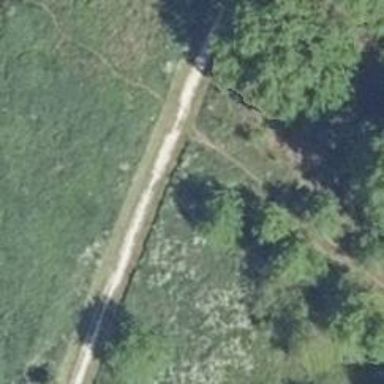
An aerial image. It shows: Compacted path road.